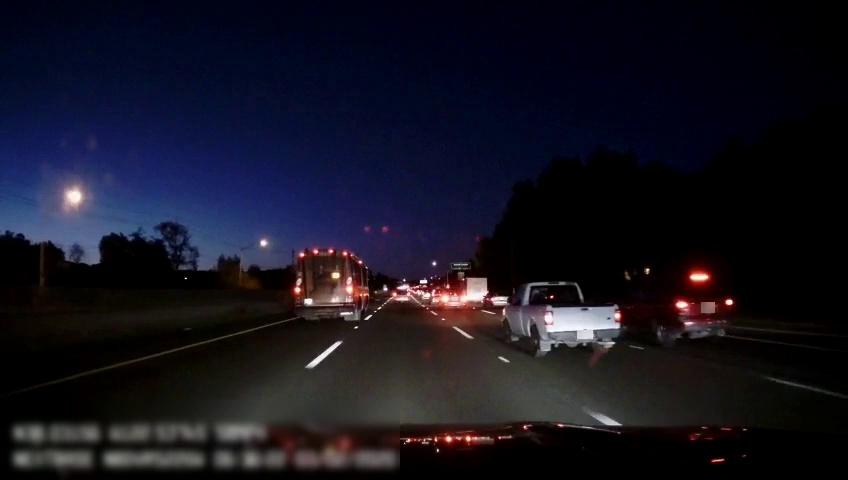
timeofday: Night
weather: Other
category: Drivable Space
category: Vehicles | Bus
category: Vehicles | Car
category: Vehicles | Truck
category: Vehicles | Car
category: Vehicles | Car
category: Vehicles | Car
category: Vehicles | Car
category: Vehicles | Truck
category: Lanes | Alternate Lane
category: Lanes | Current Lane
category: Lanes | Current Lane
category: Lanes | Alternate Lane
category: Lanes | Alternate Lane
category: Traffic | Signs